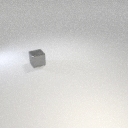
small gray metal cube